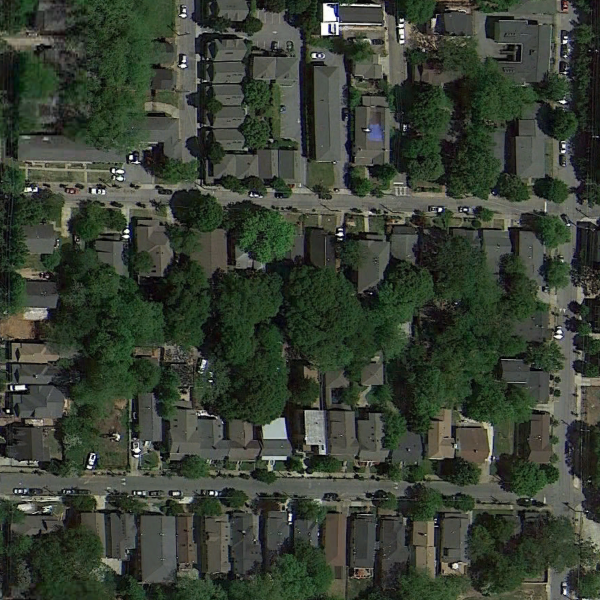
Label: DenseResidential